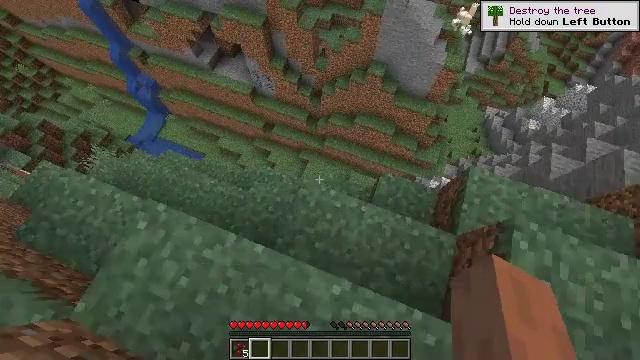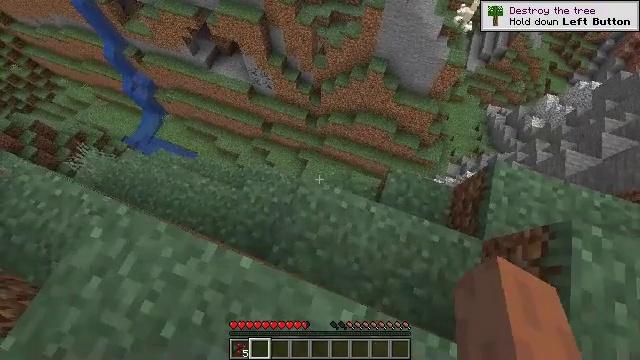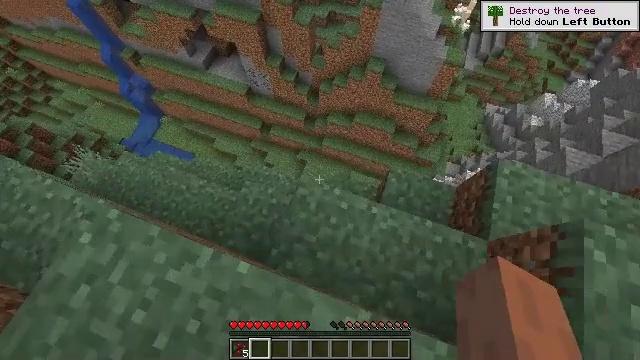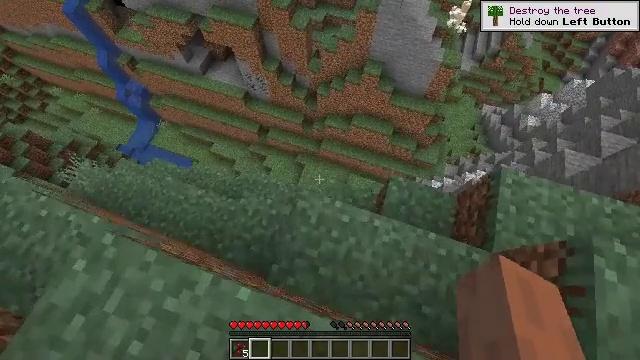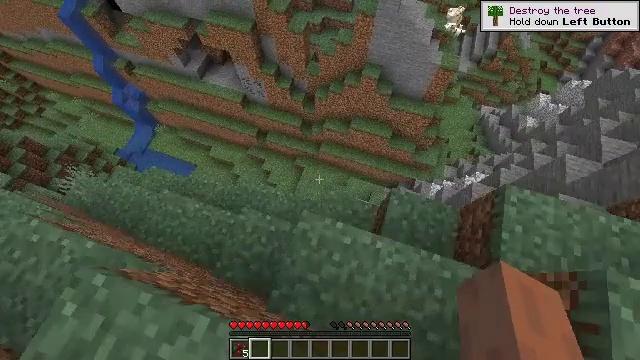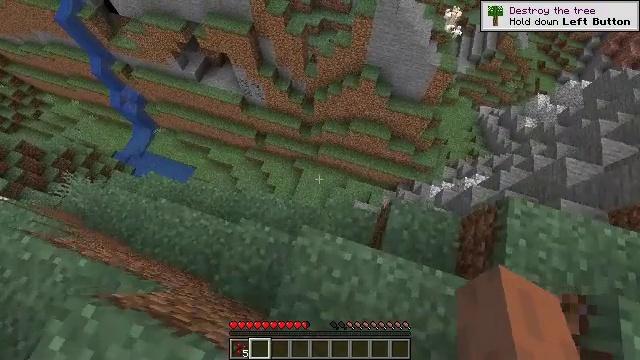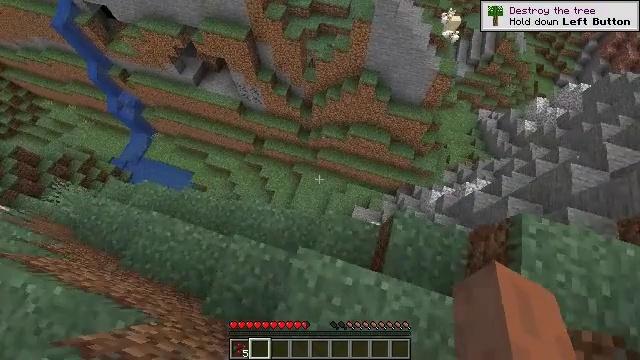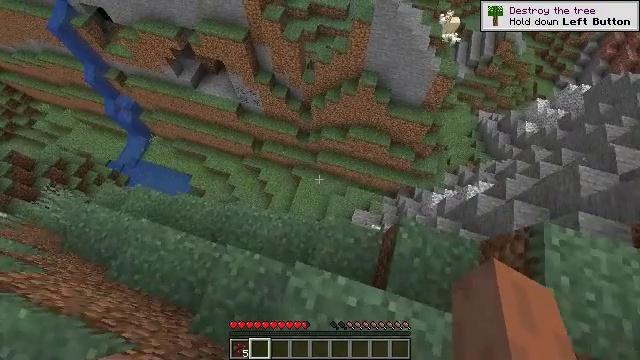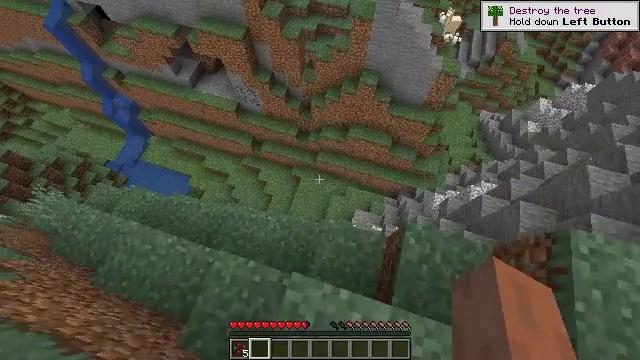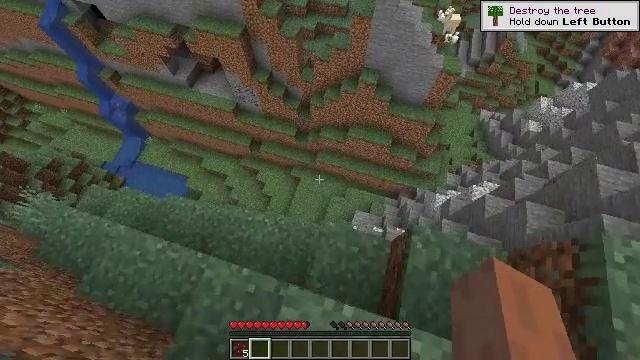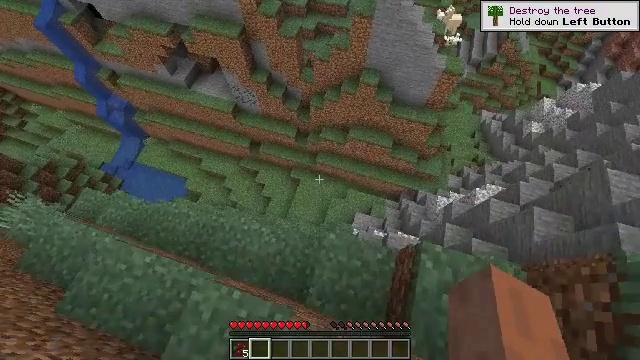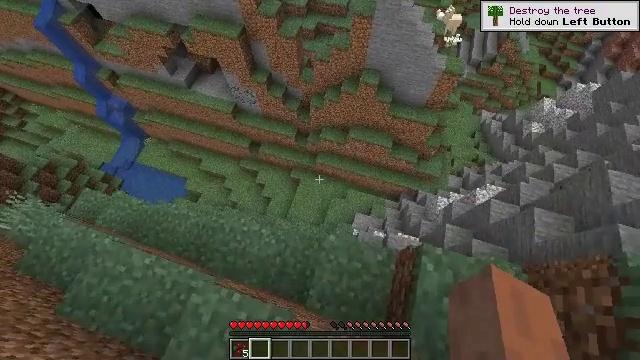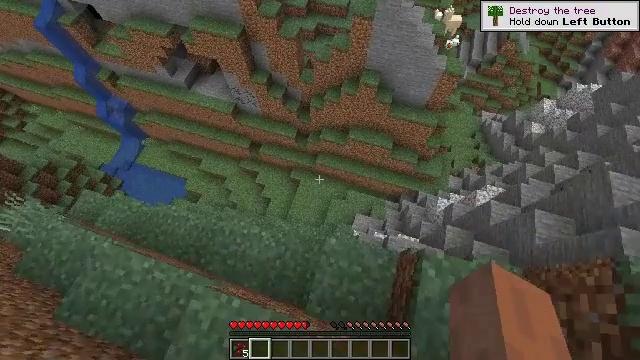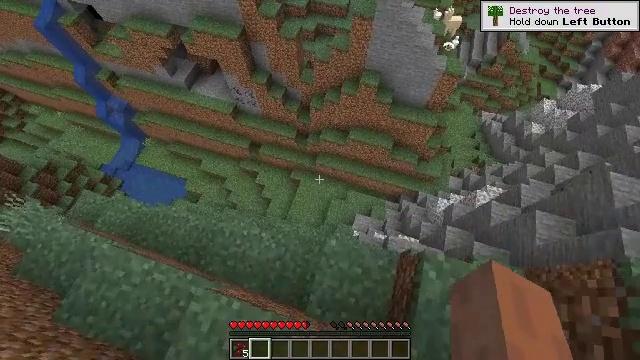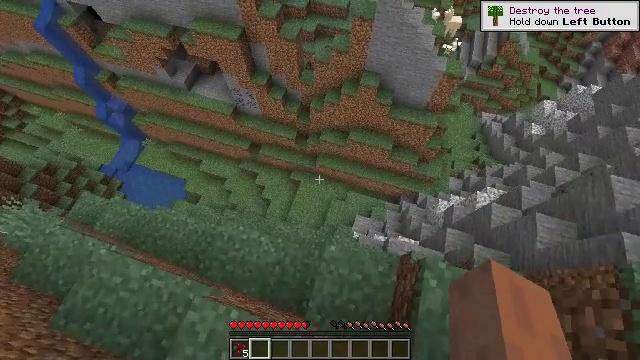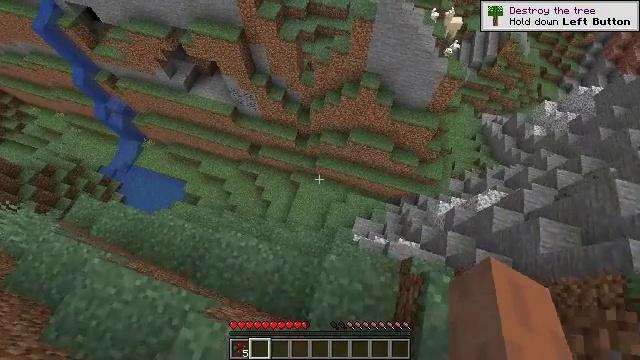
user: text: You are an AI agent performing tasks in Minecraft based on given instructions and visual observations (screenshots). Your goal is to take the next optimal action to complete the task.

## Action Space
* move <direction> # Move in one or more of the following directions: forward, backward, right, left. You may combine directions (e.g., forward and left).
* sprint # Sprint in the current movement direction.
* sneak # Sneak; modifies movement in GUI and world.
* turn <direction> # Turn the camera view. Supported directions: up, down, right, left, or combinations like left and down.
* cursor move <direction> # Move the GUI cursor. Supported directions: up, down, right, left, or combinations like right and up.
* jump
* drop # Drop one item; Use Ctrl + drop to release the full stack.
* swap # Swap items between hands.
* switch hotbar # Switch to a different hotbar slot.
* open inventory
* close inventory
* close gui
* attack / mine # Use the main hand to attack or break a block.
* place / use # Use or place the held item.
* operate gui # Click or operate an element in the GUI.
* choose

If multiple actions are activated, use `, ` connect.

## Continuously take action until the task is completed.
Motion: motion action
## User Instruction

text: Combat the llama.
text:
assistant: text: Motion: no_op
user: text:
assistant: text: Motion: no_op
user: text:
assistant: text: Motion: move forward
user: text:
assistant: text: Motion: move forward
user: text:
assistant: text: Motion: move forward
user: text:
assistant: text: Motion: move forward
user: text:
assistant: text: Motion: move forward
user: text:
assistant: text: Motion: no_op
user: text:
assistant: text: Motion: no_op
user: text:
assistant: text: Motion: no_op
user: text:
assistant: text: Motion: no_op
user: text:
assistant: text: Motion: no_op
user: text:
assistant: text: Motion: no_op
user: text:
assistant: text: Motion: move forward
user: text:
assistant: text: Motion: move forward
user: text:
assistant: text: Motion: move forward
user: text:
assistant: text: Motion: move forward
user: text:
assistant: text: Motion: no_op
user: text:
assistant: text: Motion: no_op
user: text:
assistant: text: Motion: no_op
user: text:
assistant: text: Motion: no_op
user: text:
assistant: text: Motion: no_op
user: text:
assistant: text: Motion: no_op
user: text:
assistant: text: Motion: no_op
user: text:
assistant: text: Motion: no_op
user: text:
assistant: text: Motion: no_op
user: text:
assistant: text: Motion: move forward
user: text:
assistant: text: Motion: move forward
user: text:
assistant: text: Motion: move forward
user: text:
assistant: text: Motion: move forward